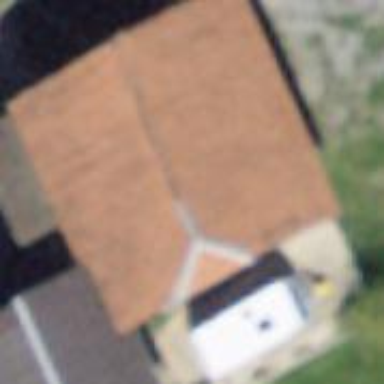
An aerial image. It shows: Barn.